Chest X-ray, PA view. Patient: 64 years old, sex F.
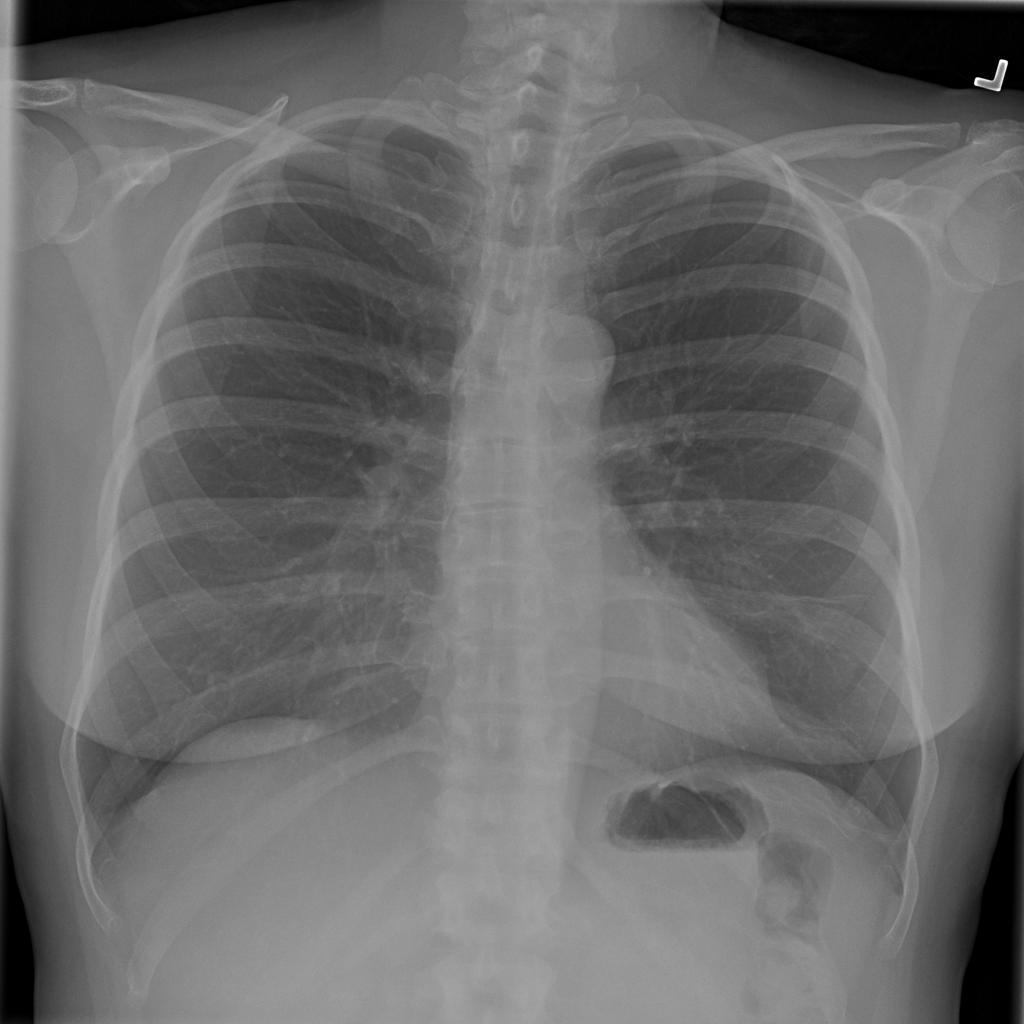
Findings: Atelectasis